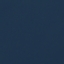
Label: SeaLake